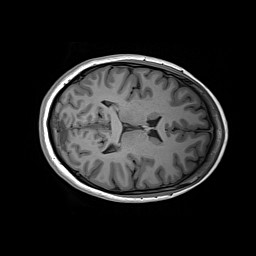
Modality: T1w
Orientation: axial
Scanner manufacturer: siemens
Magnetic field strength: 3 T
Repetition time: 2.2 s
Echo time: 0.00244 s